Question:
I need the mysql query to get the items whose nid > 910 for user_id=1 and nid > 902 for used_id <> 1.
Anybody done this? Searched but cant find it, since i am new to php and mysql.
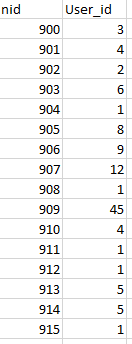
Answer: Can't you use 'OR' in your 'WHERE' criteria:
'''
SELECT *
FROM YourTable
WHERE (nid > 910 AND user_id = 1)
OR (nid > 902 AND user_id <> 1)
'''